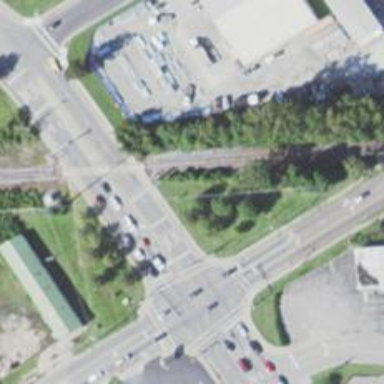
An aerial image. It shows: Railway crossing.